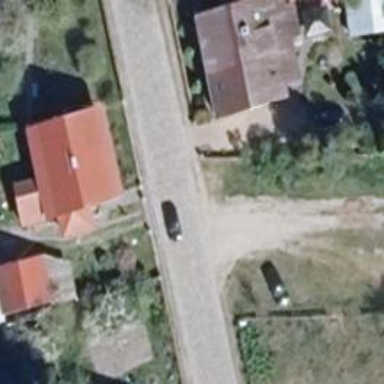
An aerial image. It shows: Residential road.